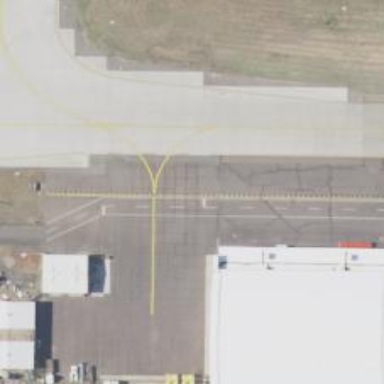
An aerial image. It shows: View of taxiway at the airport.